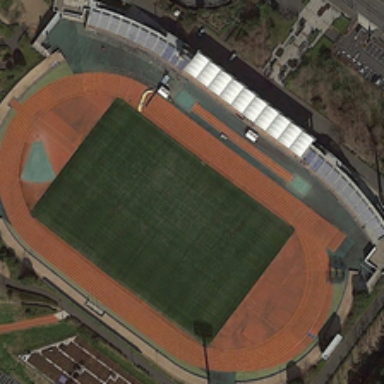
Some green trees are around a stadium .